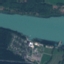
Label: River